Question: I am using this line:
'''
For Each dtrow In FbuildingSettings.camButtonDtable.Select("Floor ='3'")
'''
to select all items from 'Floor = 3'
How can I add another argument the states..
'''
.Select(Building = Mall and Floor = 3)
'''
where it will find all data that has 'Mall' as building, then get all from the third floor.
I tried something like : '.Select("Floor ='3' And Building ="'"Mall"'"")' - but it seems I am doing it wrong. I am not really good in sql.
Also, I am planning on using variables for 'Mall' and '3'.. If you would be so kind, make it that way thanks :)
I tried valverij answer and it comes down to this: ('Floor=3')

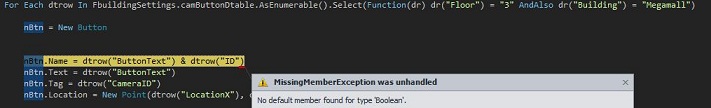
Answer: It looks like your multiple-condition 'Select' has way too many quotes in it. According to <URL>, you should just be able to do something like this:
'''
.Select("Floor ='3' AND Building ='Mall'")
'''
I'm not sure if the capitalization matters there, but you'd might as well make the 'AND' all caps while you're at it.
You can also do this with LINQ using <URL>:
'''
For Each dtrow In FbuildingSettings.camButtonDtable.AsEnumerable.Where(Function(dr) dr("Floor") = "3" AndAlso dr("Building") = "Mal
'''
Based on the update to your question, it looks like 'nBtn.Name' is expecting one type, and your statement is implicitly trying to set it to something else. If you set 'Option Strict On' at the top of your file, VB will force you to cast explicitly where necessary when setting/using your objects. If you don't want to do that, that's fine, but it might come down to doing something like this:
'''
nBtn.Name = dtrow("ButtonText").ToString & dtrow("ID").ToString
'''
or this:
'''
nBtn.Name = String.Format("{0}{1}", dtrow("ButtonText").ToString, dtrow("ID").ToString)
'''
Also, check to make sure that 'dtrow("ButtonText")' and 'dtrow("ID")' actually contain a value (i.e., that they aren't 'DBNull.Value') If the problem, then you can use temporary variables along with 'If' statements to set them accordingly:
'''
Dim buttonText As String = String.Empty
Dim id As String = String.Empty
If dtrow("ButtonText") IsNot DBNull.Value Then
nBtn.Name &= dtrow("ButtonText").ToString
End If
If dtrow("ID") IsNot DBNull.Value Then
nBtn.Name &= dtrow("ID").ToString
End If
'''
Note, though, the 'ToString' will make that VB grabs the 'String' representation of the value in your 'DataRow'. Otherwise, I think it just tries to use the type based on what was added when the 'DataRow' was created.